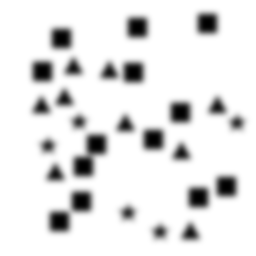
Squares: 13
Triangles: 9
Stars: 5
Total shapes: 27